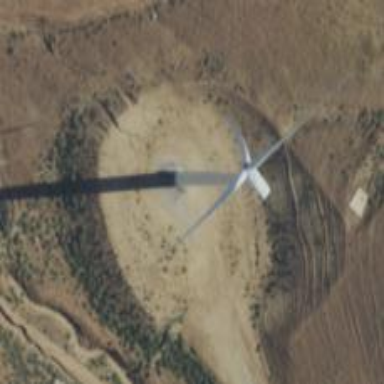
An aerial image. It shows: Wind turbine generator that utilizes wind as its source for generating electricity. It is of the horizontal axis type.